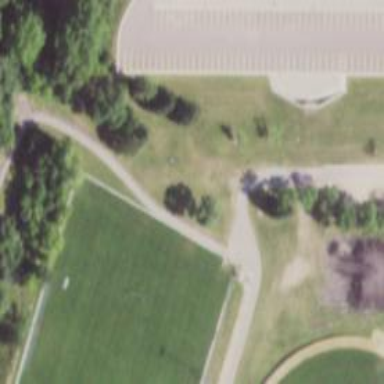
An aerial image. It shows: Disc golf basket.